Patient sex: F
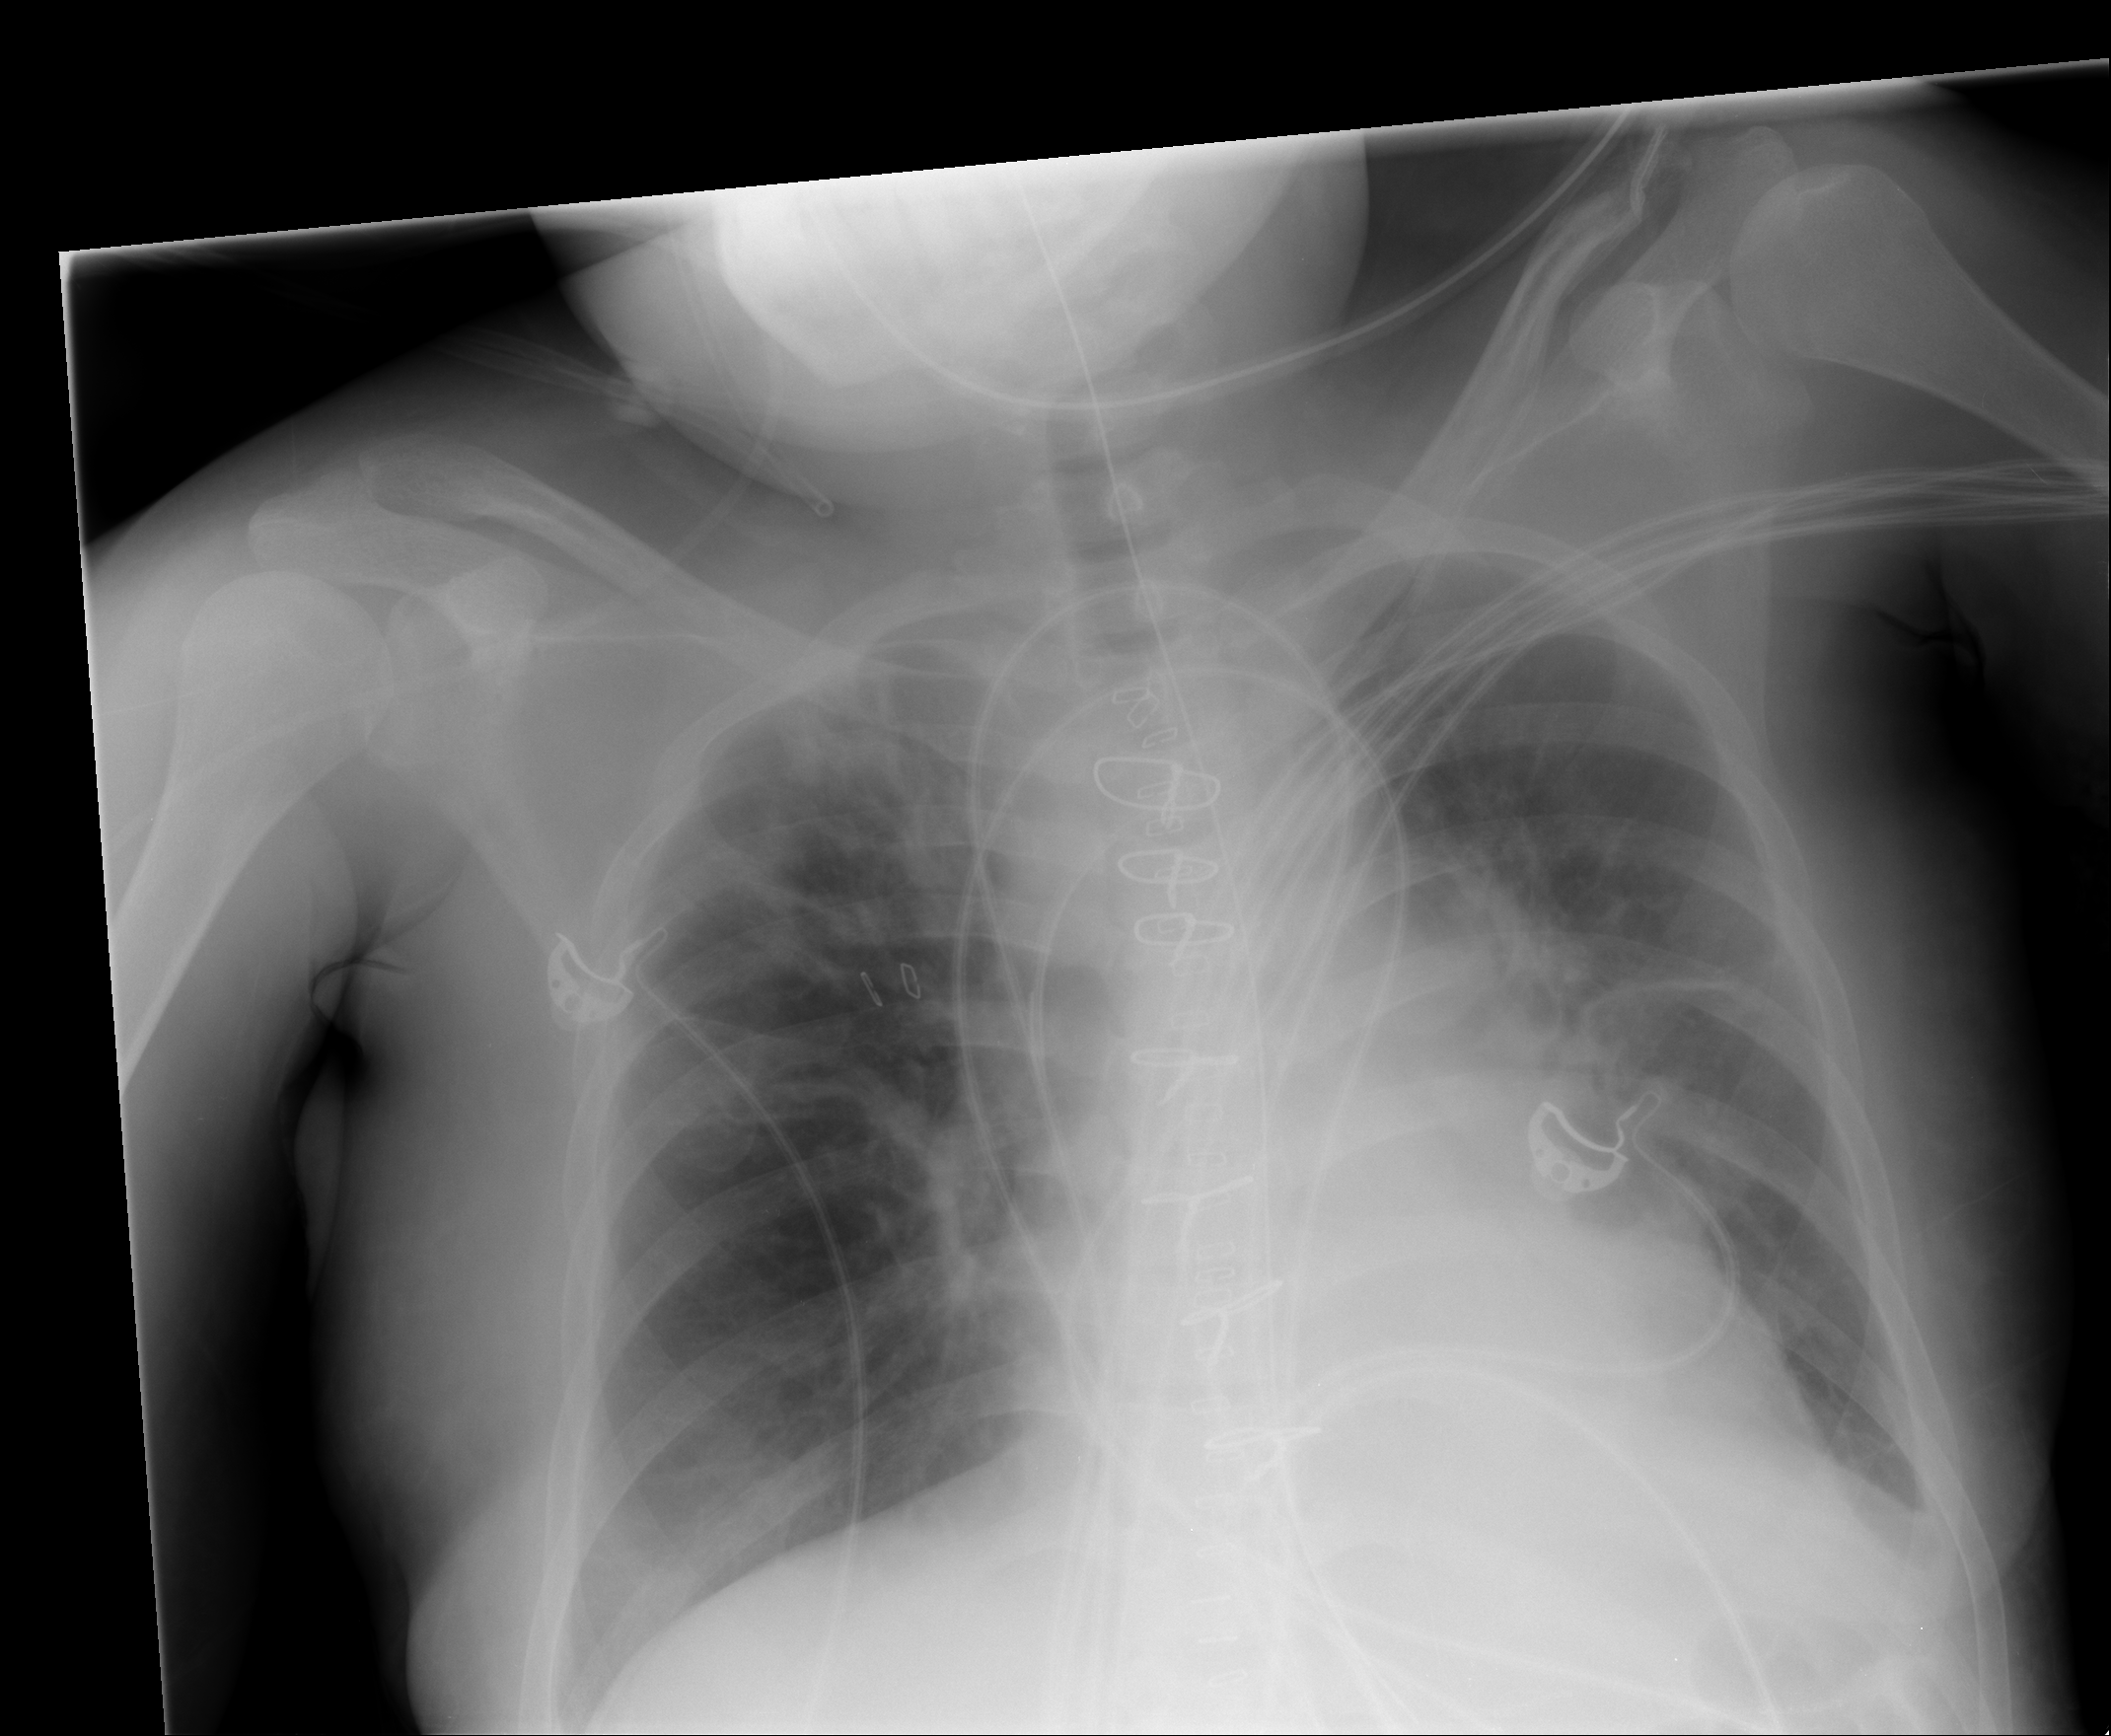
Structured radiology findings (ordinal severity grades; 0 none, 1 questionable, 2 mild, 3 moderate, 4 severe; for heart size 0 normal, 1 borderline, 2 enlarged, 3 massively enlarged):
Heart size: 0
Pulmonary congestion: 2
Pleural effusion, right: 1
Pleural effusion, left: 2
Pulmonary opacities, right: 2
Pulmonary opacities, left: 2
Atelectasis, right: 2
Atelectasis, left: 2